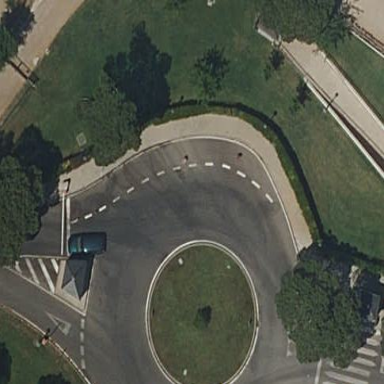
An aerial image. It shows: Asphalt service road leading to roundabout junction.